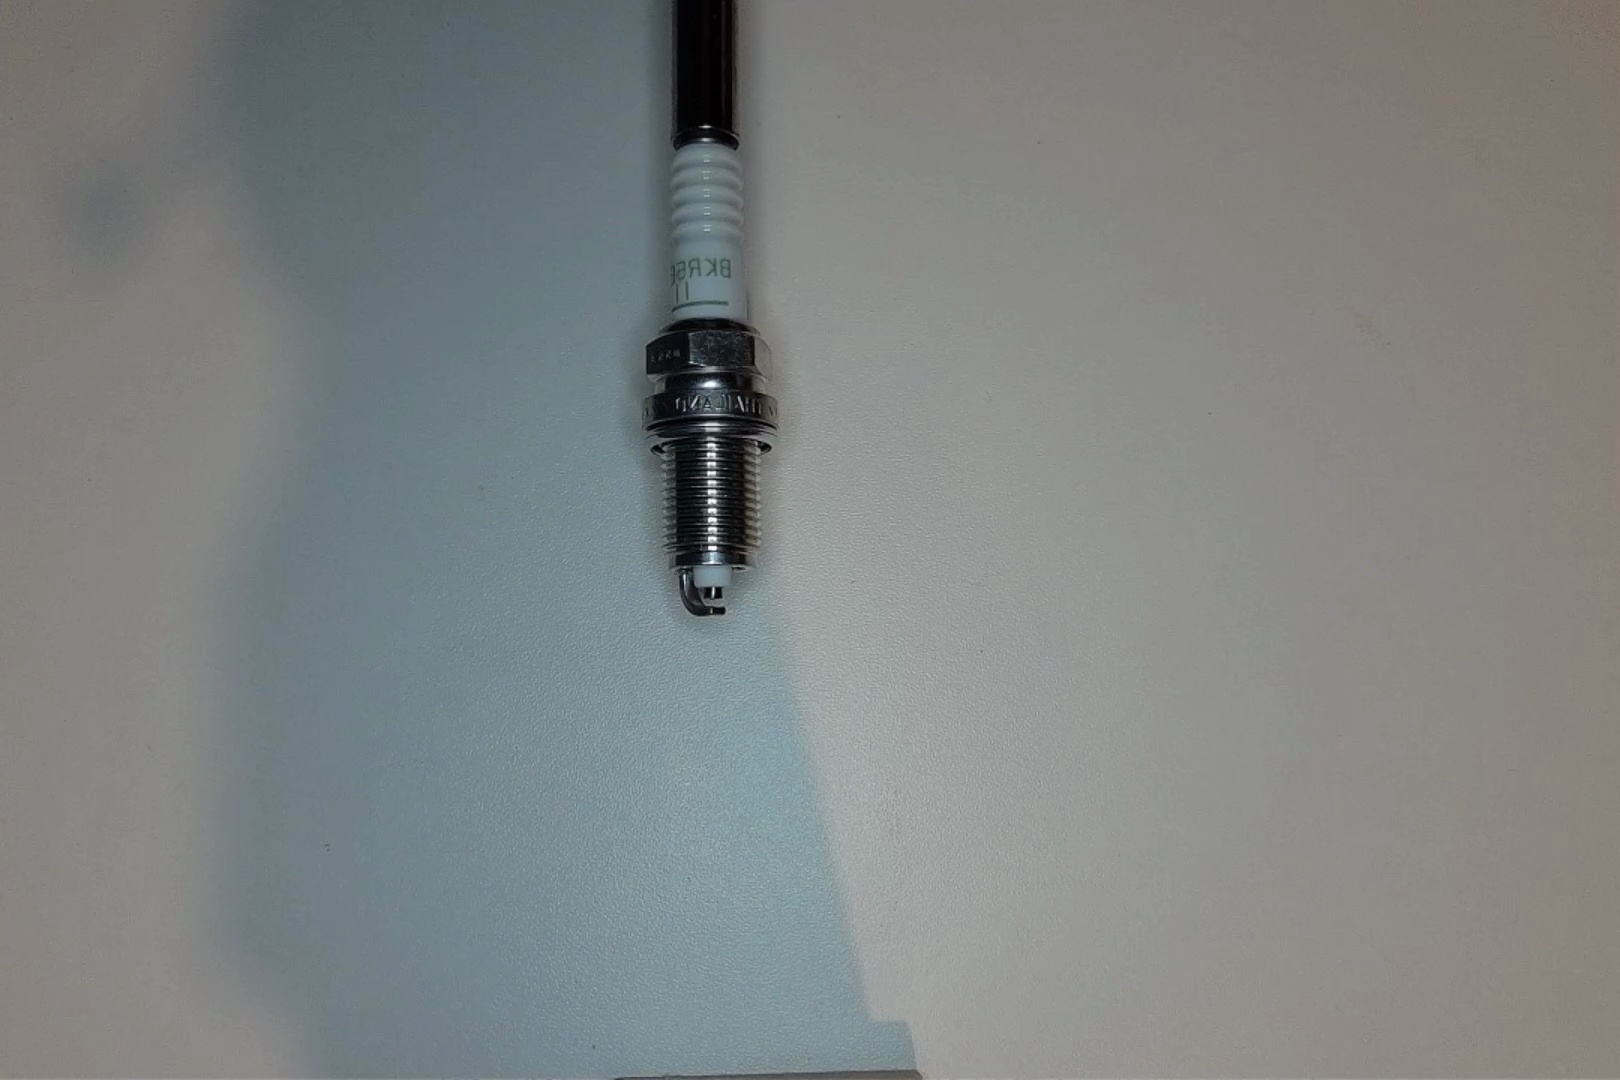
Label: no anomaly